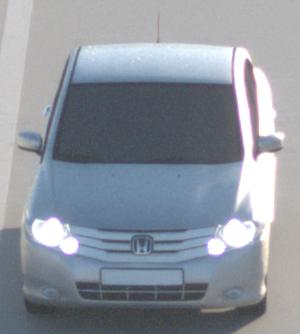
Make: Honda
Model: City
Detailed model: Gen. 6
Model produced from: 2008
Model produced until: 2013
Doors: 4
Color: white
Road condition: dry road
Daytime: morning or afternoon
Contrast: high contrast